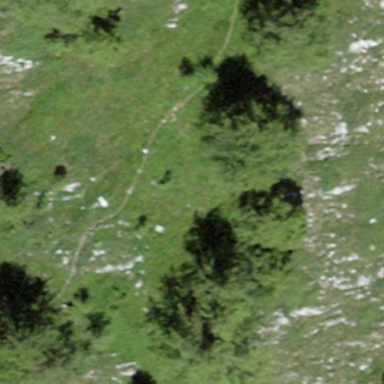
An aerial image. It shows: Forest area.